Field crop: tomato
Growth stage: 2
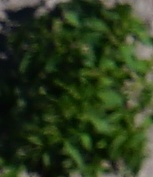
Species: tomato